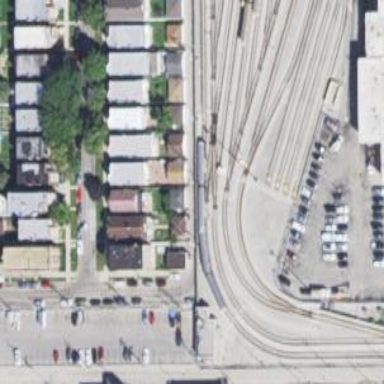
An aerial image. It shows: Electrified rail in service yard.